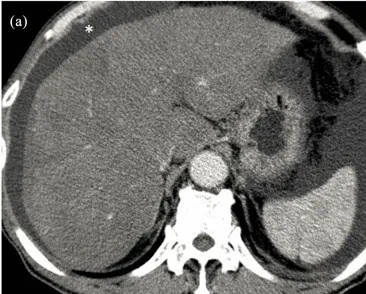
CT and pathological features in case 1. (a) CT scan shows diffuse hepatomegaly, heterogeneous density of the liver parenchyma, unclear delineation of the hepatic vein, and ascites.
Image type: radiology (ct)